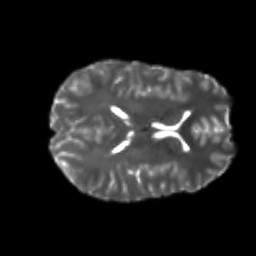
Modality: T2w
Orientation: axial
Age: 24
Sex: male
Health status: healthy
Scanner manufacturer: philips
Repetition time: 7.389 s
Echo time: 0.08599 s